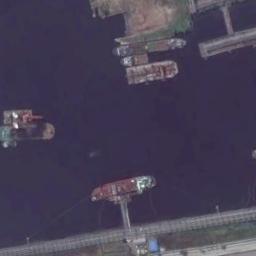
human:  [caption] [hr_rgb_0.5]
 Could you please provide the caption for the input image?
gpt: Several ships of different sizes and shapes are at sea .

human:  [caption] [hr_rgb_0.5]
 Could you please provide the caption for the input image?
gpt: There are many ships of different sizes, Colors and types at the ports .

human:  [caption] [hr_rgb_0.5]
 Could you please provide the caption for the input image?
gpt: There are many ships in the blue water on the shore .

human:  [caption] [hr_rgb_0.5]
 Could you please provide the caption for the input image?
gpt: Some ships of different sizes are docked at the dock and some other ships are sailing in the deep blue water .

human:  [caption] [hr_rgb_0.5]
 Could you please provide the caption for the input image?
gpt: There are several ships at the harbor .